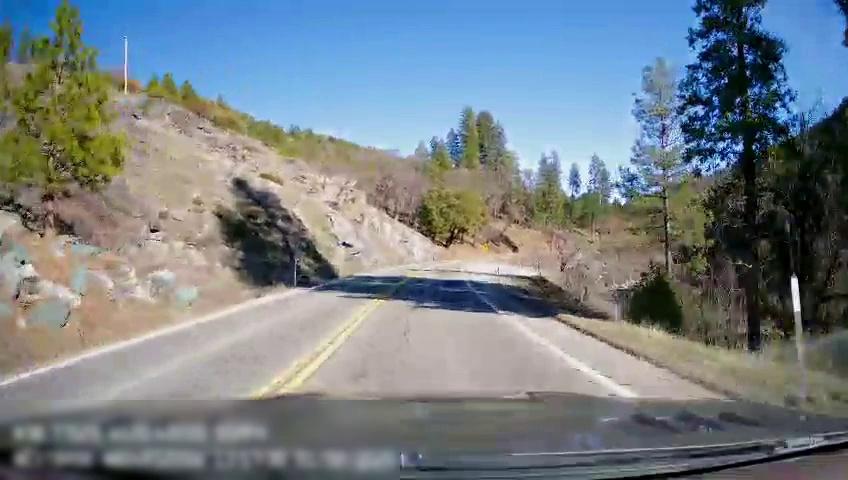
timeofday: Day
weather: Sunny
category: Drivable Space
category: Drivable Space
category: Lanes | Opposite Lane
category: Lanes | Current Lane
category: Lanes | Opposite Lane
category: Lanes | Current Lane